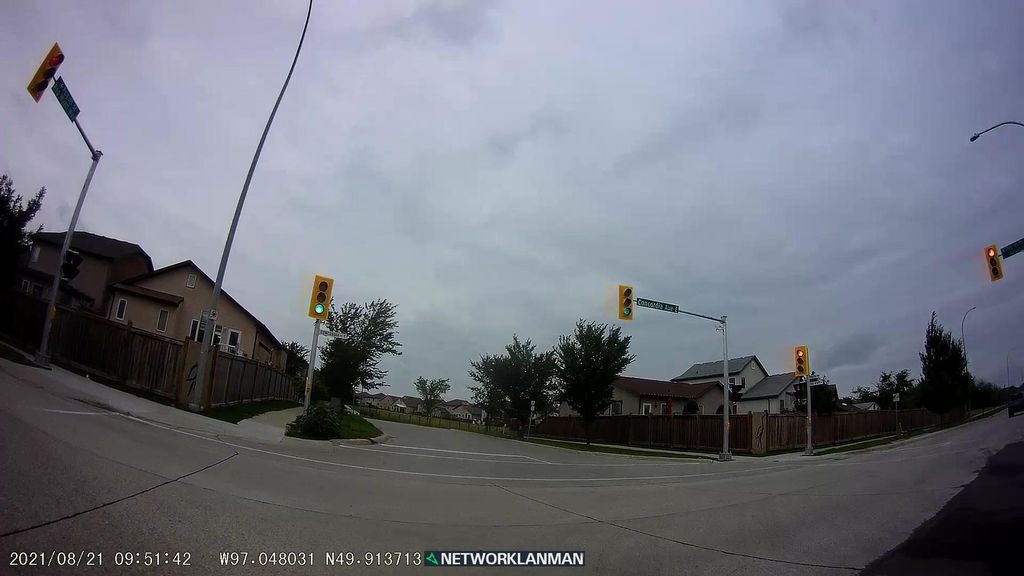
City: winnipeg